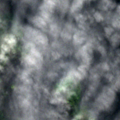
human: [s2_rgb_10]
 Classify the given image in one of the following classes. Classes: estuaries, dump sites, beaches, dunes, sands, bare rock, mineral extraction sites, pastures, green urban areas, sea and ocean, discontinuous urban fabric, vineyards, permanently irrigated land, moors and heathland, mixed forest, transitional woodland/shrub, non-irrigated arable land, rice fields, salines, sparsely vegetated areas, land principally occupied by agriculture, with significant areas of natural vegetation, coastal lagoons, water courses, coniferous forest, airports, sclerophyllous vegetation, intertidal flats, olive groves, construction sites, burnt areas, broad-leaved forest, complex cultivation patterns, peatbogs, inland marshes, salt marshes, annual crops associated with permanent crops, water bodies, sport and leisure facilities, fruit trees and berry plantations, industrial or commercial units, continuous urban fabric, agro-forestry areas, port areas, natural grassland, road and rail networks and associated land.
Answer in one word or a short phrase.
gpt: coniferous forest, mixed forest, water bodies